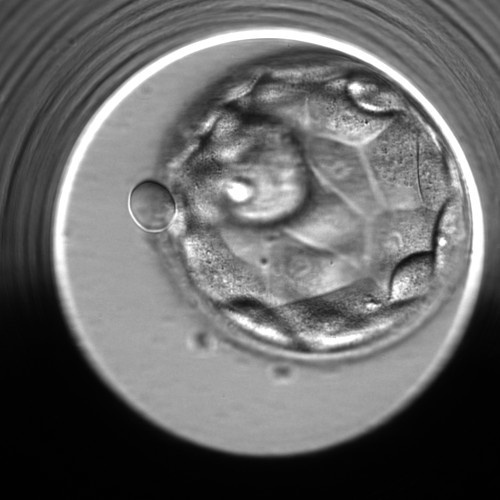
Embryo quality: good